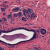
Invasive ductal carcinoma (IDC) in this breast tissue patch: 0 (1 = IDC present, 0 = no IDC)